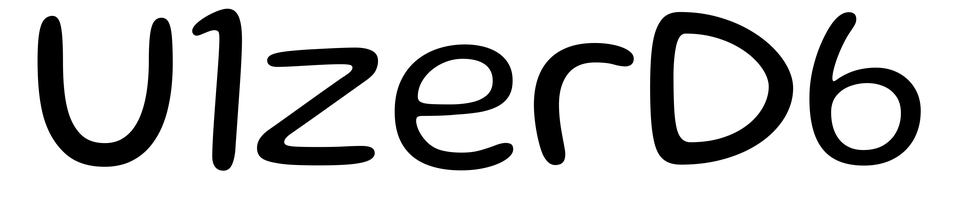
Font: Gluten_Light